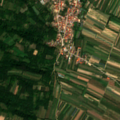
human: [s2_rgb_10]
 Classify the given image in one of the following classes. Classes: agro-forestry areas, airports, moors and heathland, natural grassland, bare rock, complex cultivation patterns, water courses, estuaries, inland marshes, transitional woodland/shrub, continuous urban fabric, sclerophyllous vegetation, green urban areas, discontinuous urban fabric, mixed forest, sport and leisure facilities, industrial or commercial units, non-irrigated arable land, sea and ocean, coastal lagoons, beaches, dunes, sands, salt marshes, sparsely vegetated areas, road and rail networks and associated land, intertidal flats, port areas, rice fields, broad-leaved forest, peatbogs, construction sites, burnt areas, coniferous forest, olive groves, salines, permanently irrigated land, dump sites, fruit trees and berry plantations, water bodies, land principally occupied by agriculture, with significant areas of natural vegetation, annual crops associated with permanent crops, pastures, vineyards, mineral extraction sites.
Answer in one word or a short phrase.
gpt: discontinuous urban fabric, non-irrigated arable land, complex cultivation patterns, land principally occupied by agriculture, with significant areas of natural vegetation, broad-leaved forest